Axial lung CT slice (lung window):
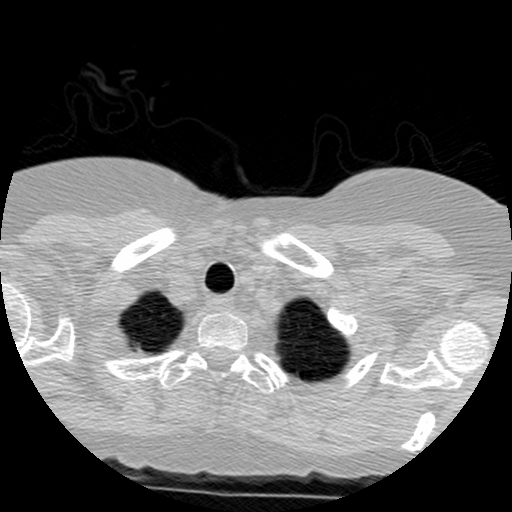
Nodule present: no